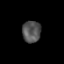
Tissue: prostate
Cell type: Myeloid cells
Senescence score: 0.3135
Nuclear area (px): 392
Mean DAPI intensity: 84.296